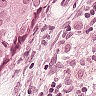
Metastatic tissue present: yes